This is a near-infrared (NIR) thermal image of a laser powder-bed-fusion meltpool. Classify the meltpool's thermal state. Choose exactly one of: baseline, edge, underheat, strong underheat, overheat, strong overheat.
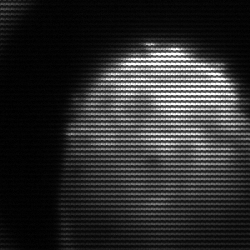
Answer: edge